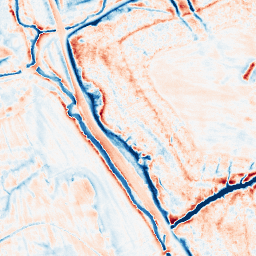
Category: edge_preserving
Decomposition family: anisotropic_diffusion
Decomposition parameters: iterations: 50
kappa: 50
gamma: 0.15
Upsampling method: regularized
Upsampling parameters: scale: 2
lambda_reg: 0.01
Upsampling scale: 2